Question: I'm using middleman to develop a static website and for some reason, the background-image refuses to load. I've done this before many times and I have no idea why It's not working.
Here I set the background image:
'''
.background{
width: 100%;
}
#topbackground{
background-image: image-url("mountains.jpg");
height: 1000px;
border: 1px solid;
}
'''
Here is the fairly simple html:
'''
<div class="background" id="topbackground">
</div>
'''
But no background image loads, as you can see here:

I have no conflicting stylesheets. The only other stylesheet this page is linked to is 'normalize.css' and I've already tried neutralizing that, but it wasn't the issue.
The image is in the right directory, I have refreshed the server; is there any reason why the image would fail to load?
update: I've tried linking the image via an image tag using '<%= image_tag "mountains.jpg" %>' and it works just fine. It is just 'image-url' in the scss file that is failing.
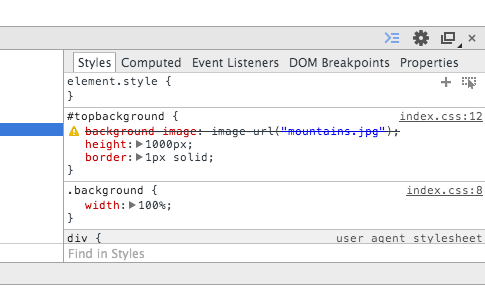
Answer: Found the issue. My css file didn't have the '.scss' extension required for the use of the 'image-url' helper.